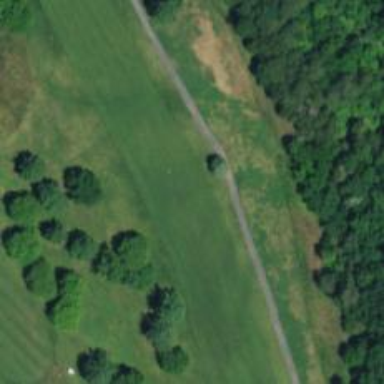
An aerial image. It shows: View of golf hole.